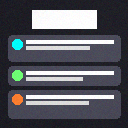
Screen state: on